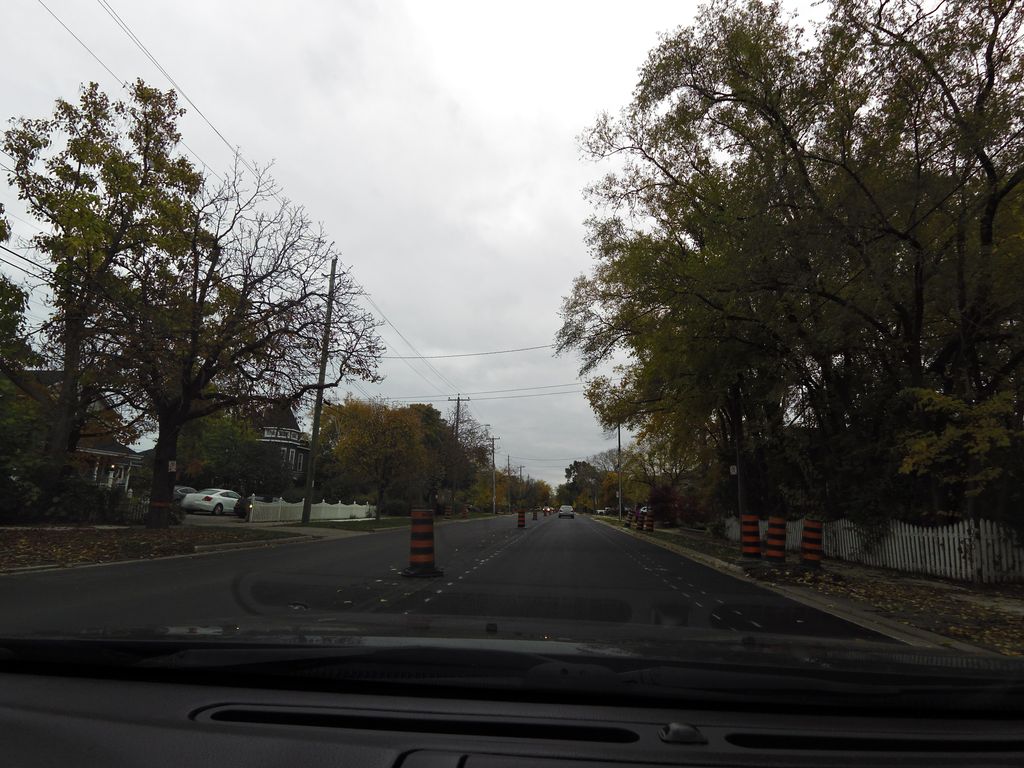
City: hamilton